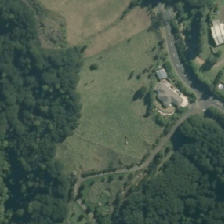
Land cover: high_producing_grassland